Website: macys
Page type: added-to-cart
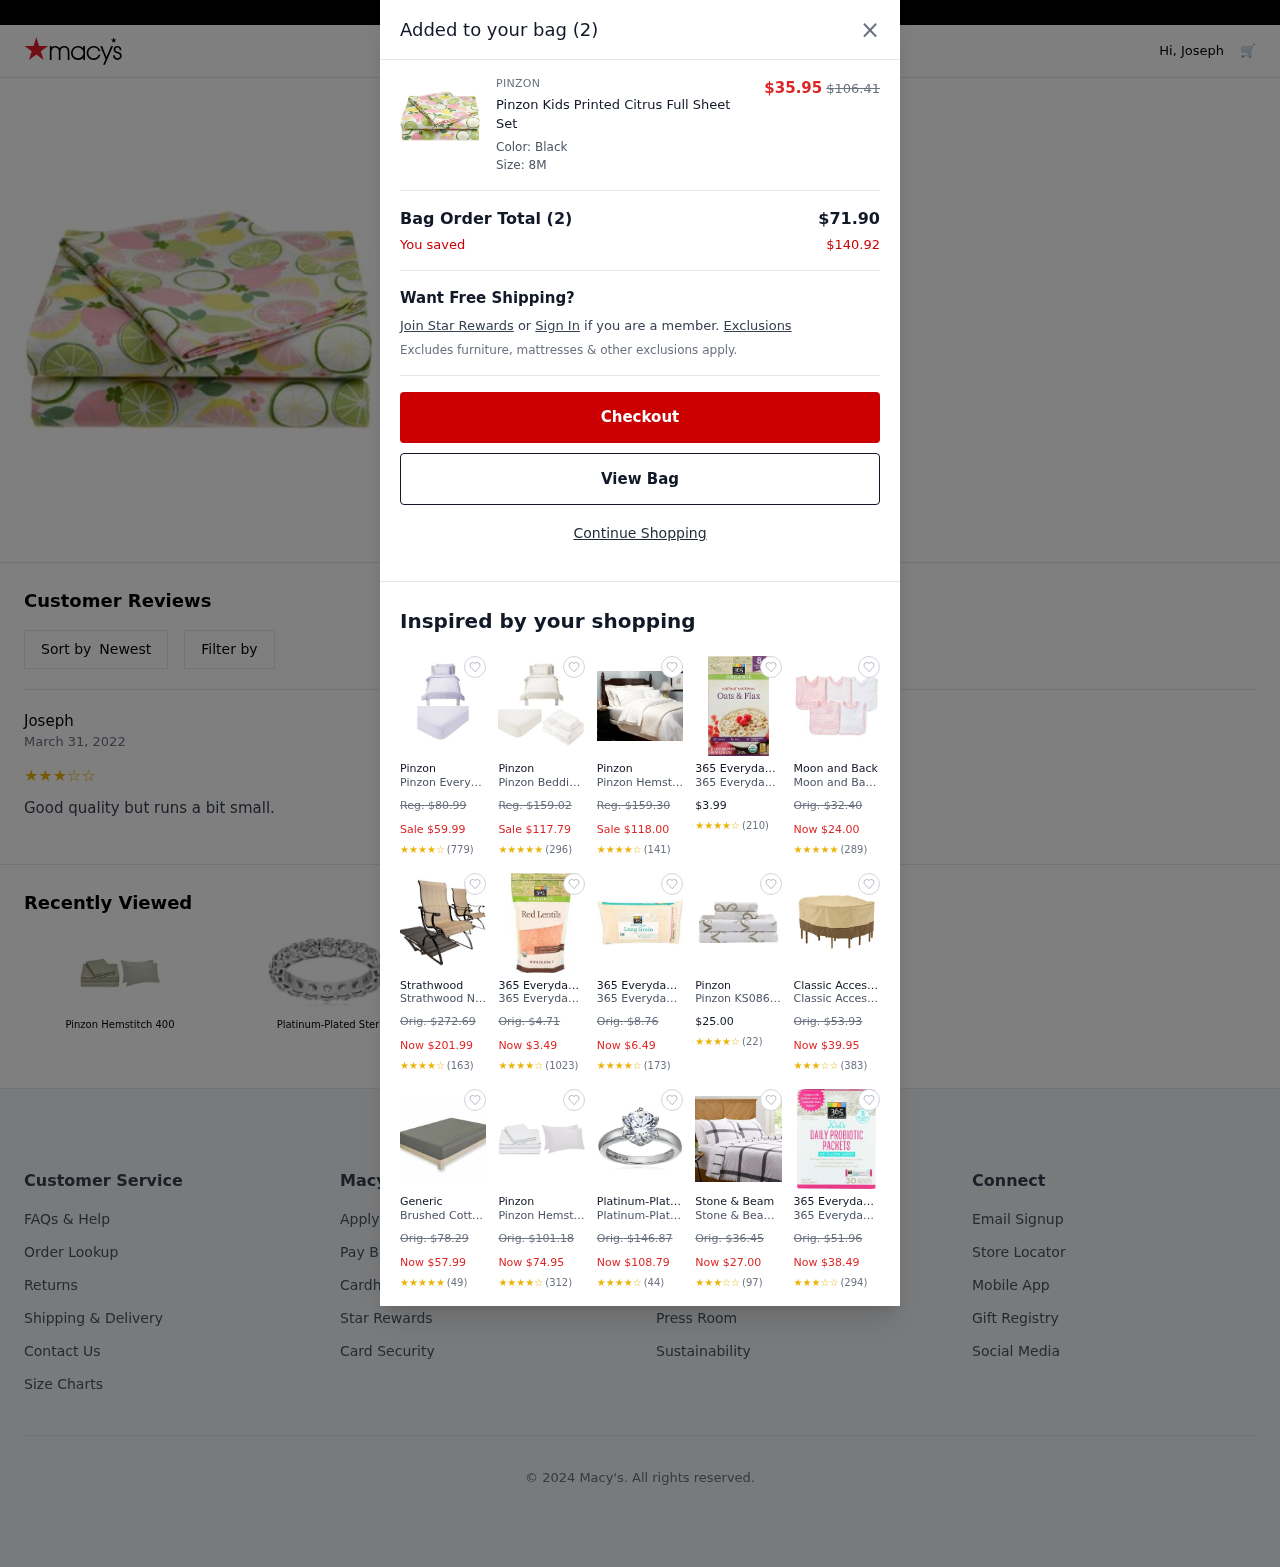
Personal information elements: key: PII_FIRSTNAME
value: Joseph
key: PII_REVIEW
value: Good quality but runs a bit small.
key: PII_USER_RATING
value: ★
★
★
★
☆
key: PII_USER_RATING
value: ★
★
★
★
★
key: PII_USER_RATING
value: ★
★
★
☆
☆
Product elements: key: PRODUCT1_BRAND
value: Pinzon
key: PRODUCT1_NAME
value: Pinzon Kids Printed Citrus Full Sheet Set
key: PRODUCT1_PRICE
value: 35.95
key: PRODUCT18_NAME
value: Pinzon Hemstitch 400
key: PRODUCT19_NAME
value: Platinum-Plated Ster
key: PRODUCT1_ORIGINAL_PRICE
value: $106.41
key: PRODUCT2_BRAND
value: Pinzon
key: PRODUCT2_NAME
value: Pinzon Everyday Duvet Set + Fitted Sheet Bundle, Single, Lilac
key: PRODUCT2_ORIGINAL_PRICE
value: Reg. $80.99
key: PRODUCT2_PRICE
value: Sale $59.99
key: PRODUCT2_RATING
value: ★
★
★
★
☆
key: PRODUCT2_NUM_RATINGS
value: (779)
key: PRODUCT3_BRAND
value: Pinzon
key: PRODUCT3_NAME
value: Pinzon Bedding and Towel Set Bundle, Single - Ivory
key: PRODUCT3_ORIGINAL_PRICE
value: Reg. $159.02
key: PRODUCT3_PRICE
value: Sale $117.79
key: PRODUCT3_RATING
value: ★
★
★
★
★
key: PRODUCT3_NUM_RATINGS
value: (296)
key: PRODUCT4_BRAND
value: Pinzon
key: PRODUCT4_NAME
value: Pinzon Hemstitch 400-Thread-Count Egyptian Cotton Sateen Full/Queen Duvet Set, Eggshell
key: PRODUCT4_ORIGINAL_PRICE
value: Reg. $159.30
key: PRODUCT4_PRICE
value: Sale $118.00
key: PRODUCT4_RATING
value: ★
★
★
★
☆
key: PRODUCT4_NUM_RATINGS
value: (141)
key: PRODUCT5_BRAND
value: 365 Everyday Value
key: PRODUCT5_NAME
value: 365 Everyday Value, Organic Instant Oatmeal, Oats & Flax, 8 ct
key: PRODUCT5_PRICE
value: $3.99
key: PRODUCT5_RATING
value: ★
★
★
★
☆
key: PRODUCT5_NUM_RATINGS
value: (210)
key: PRODUCT6_BRAND
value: Moon and Back
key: PRODUCT6_NAME
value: Moon and Back Baby Set of 5 Organic Reversible Bibs, Pink Blush, One Size
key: PRODUCT6_ORIGINAL_PRICE
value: Orig. $32.40
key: PRODUCT6_PRICE
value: Now $24.00
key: PRODUCT6_RATING
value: ★
★
★
★
★
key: PRODUCT6_NUM_RATINGS
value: (289)
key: PRODUCT7_BRAND
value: Strathwood
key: PRODUCT7_NAME
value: Strathwood Naples Sling Arm Chair, Set of 2
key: PRODUCT7_ORIGINAL_PRICE
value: Orig. $272.69
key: PRODUCT7_PRICE
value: Now $201.99
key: PRODUCT7_RATING
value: ★
★
★
★
☆
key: PRODUCT7_NUM_RATINGS
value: (163)
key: PRODUCT8_BRAND
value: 365 Everyday Value
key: PRODUCT8_NAME
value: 365 Everyday Value, Organic Red Lentils, 16 oz
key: PRODUCT8_ORIGINAL_PRICE
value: Orig. $4.71
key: PRODUCT8_PRICE
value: Now $3.49
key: PRODUCT8_RATING
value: ★
★
★
★
☆
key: PRODUCT8_NUM_RATINGS
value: (1023)
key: PRODUCT9_BRAND
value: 365 Everyday Value
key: PRODUCT9_NAME
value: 365 Everyday Value, Enriched Long Grain White Rice, 5 lb
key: PRODUCT9_ORIGINAL_PRICE
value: Orig. $8.76
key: PRODUCT9_PRICE
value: Now $6.49
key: PRODUCT9_RATING
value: ★
★
★
★
☆
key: PRODUCT9_NUM_RATINGS
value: (173)
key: PRODUCT10_BRAND
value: Pinzon
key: PRODUCT10_NAME
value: Pinzon KS08665WHRT Antler Print Sheet Set, White
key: PRODUCT10_PRICE
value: $25.00
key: PRODUCT10_RATING
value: ★
★
★
★
☆
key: PRODUCT10_NUM_RATINGS
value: (22)
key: PRODUCT11_BRAND
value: Classic Accessories
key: PRODUCT11_NAME
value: Classic Accessories Veranda Durable Furniture Cover for Round Garden Dining Set - M
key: PRODUCT11_ORIGINAL_PRICE
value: Orig. $53.93
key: PRODUCT11_PRICE
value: Now $39.95
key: PRODUCT11_RATING
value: ★
★
★
☆
☆
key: PRODUCT11_NUM_RATINGS
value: (383)
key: PRODUCT12_BRAND
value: Generic
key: PRODUCT12_NAME
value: Brushed Cotton Blended 1 Fitted Sheet Only, Dark Grey, Super King
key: PRODUCT12_ORIGINAL_PRICE
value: Orig. $78.29
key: PRODUCT12_PRICE
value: Now $57.99
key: PRODUCT12_RATING
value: ★
★
★
★
★
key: PRODUCT12_NUM_RATINGS
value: (49)
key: PRODUCT13_BRAND
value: Pinzon
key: PRODUCT13_NAME
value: Pinzon Hemstitch 400TC Egyptian Cotton Sateen Sheet Set, Cal King, with Set of 2 King Pillowcases, W
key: PRODUCT13_ORIGINAL_PRICE
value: Orig. $101.18
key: PRODUCT13_PRICE
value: Now $74.95
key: PRODUCT13_RATING
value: ★
★
★
★
☆
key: PRODUCT13_NUM_RATINGS
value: (312)
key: PRODUCT14_BRAND
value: Platinum-Plated
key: PRODUCT14_NAME
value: Platinum-Plated Sterling Silver Solitaire Ring set with Round Swarovski Zirconia (2 cttw), Size 5
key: PRODUCT14_ORIGINAL_PRICE
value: Orig. $146.87
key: PRODUCT14_PRICE
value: Now $108.79
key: PRODUCT14_RATING
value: ★
★
★
★
☆
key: PRODUCT14_NUM_RATINGS
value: (44)
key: PRODUCT15_BRAND
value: Stone & Beam
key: PRODUCT15_NAME
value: Stone & Beam Modern Plaid Duvet Set
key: PRODUCT15_ORIGINAL_PRICE
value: Orig. $36.45
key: PRODUCT15_PRICE
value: Now $27.00
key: PRODUCT15_RATING
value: ★
★
★
☆
☆
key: PRODUCT15_NUM_RATINGS
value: (97)
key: PRODUCT16_BRAND
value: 365 Everyday Value
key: PRODUCT16_NAME
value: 365 Everyday Value, Kid's Daily Probiotic Packets, 30 ct
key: PRODUCT16_ORIGINAL_PRICE
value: Orig. $51.96
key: PRODUCT16_PRICE
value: Now $38.49
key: PRODUCT16_RATING
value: ★
★
★
☆
☆
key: PRODUCT16_NUM_RATINGS
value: (294)
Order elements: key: ORDER_DATE
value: March 31, 2022
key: ORDER_NUM_ITEMS
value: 2
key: ORDER_SUBTOTAL
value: $71.90
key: ORDER_SAVINGS
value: $140.92